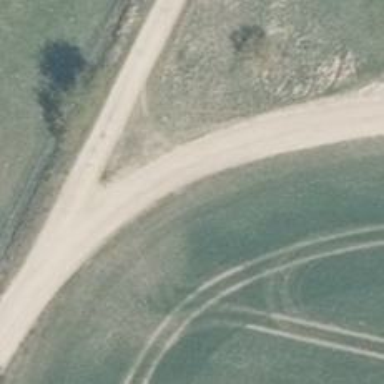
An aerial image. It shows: Gravel track with grade 2 tracktype.